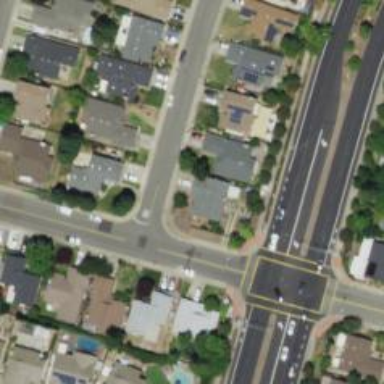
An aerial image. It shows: Road with stop sign.